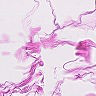
Metastatic tissue present: no